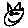
Label: cat